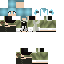
A female human skin with pale skin, wearing blonde bald dressed in a blue hoodie and black pants, featuring a closed mouth.